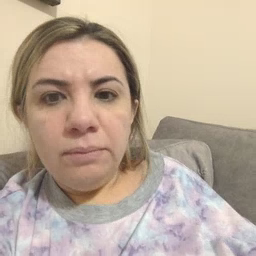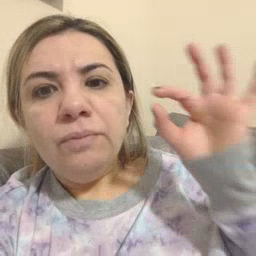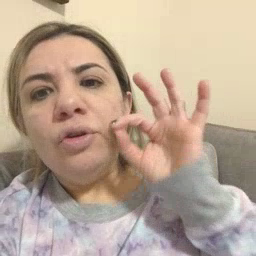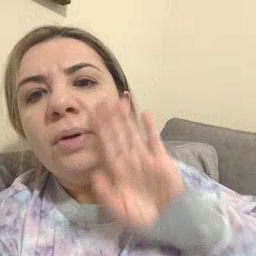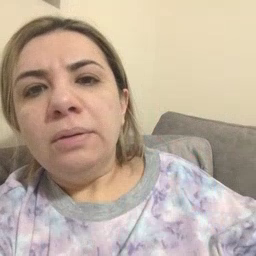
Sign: bee